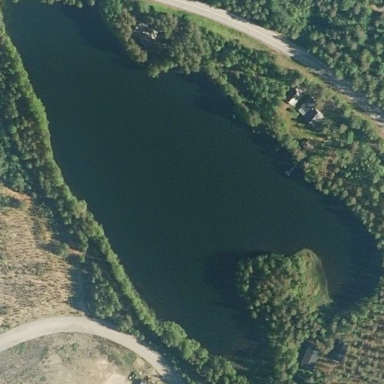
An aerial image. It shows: Peaceful pond surrounded by nature.